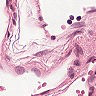
Metastatic tissue present: no